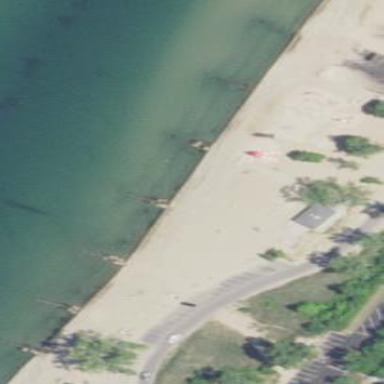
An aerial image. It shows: Beautiful beach with natural surroundings.